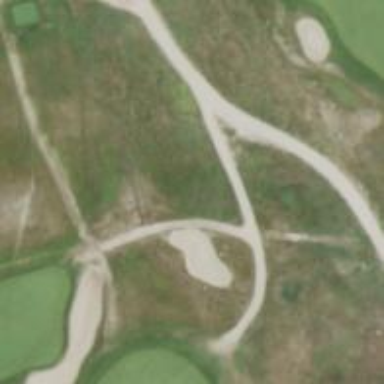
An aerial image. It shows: Path for both road and golf.